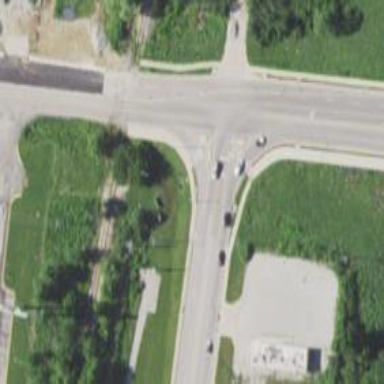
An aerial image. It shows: Uncontrolled road crossing.